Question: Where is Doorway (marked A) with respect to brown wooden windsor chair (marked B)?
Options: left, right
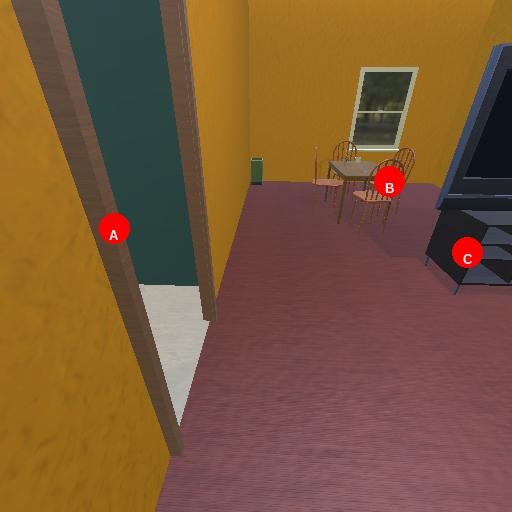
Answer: left